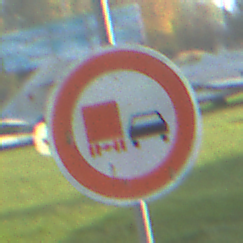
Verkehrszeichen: UeberholverbotKraftfahrzeuge
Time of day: SunriseSunset
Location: Outdoor (Special)
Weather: Clear
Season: NotSpecified
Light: Natural